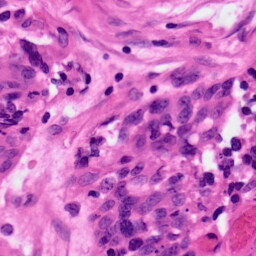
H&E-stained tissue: Ovarian